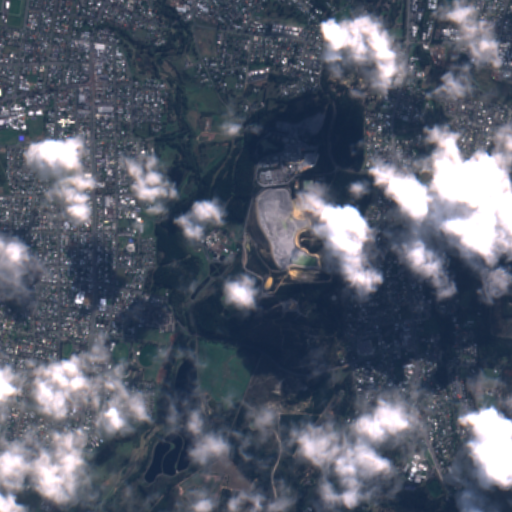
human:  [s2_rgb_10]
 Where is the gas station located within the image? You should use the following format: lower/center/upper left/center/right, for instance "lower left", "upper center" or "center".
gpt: The gas station is located in the upper left of the image.
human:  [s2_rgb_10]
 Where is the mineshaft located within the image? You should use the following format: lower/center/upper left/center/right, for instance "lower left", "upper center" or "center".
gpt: The mineshaft is located in the upper center of the image.
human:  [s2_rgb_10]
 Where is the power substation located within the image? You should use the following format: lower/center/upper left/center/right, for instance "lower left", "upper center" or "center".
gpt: The power substation is located in the upper right of the image.
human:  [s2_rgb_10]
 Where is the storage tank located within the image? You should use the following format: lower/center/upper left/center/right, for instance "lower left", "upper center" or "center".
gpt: The storage tank is located in the upper left of the image.
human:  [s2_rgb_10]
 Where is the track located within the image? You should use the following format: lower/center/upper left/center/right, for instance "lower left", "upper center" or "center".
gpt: The track is located in the lower left of the image.
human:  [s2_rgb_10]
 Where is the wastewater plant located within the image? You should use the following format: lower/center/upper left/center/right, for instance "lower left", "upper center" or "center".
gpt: The wastewater plant is located in the lower center of the image.
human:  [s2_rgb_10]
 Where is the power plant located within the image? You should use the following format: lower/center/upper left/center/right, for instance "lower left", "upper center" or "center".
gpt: There is no power plant in the image.